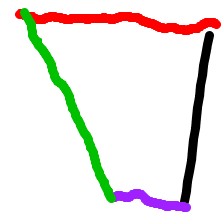
Shape: trapezoid